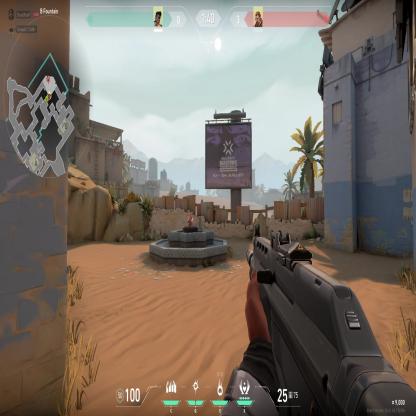
Label: enemy